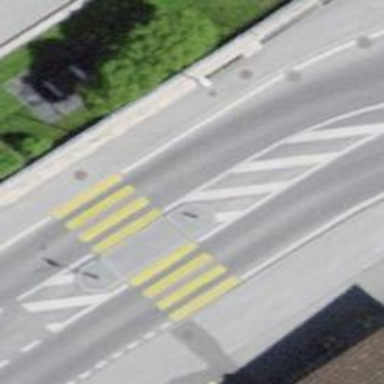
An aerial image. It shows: Zebra crossing on the road.